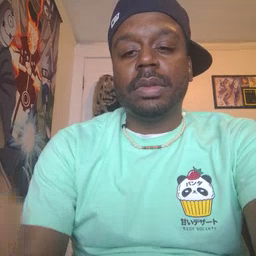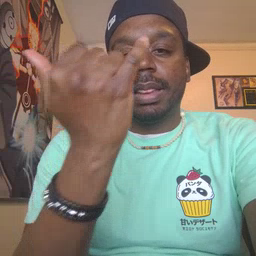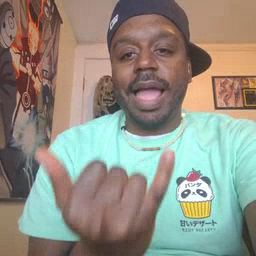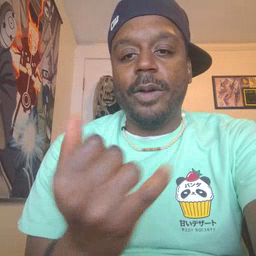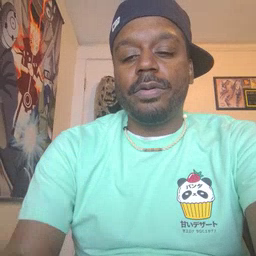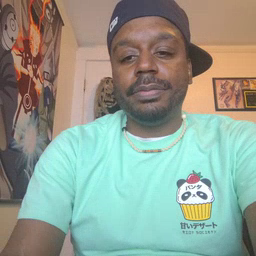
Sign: now